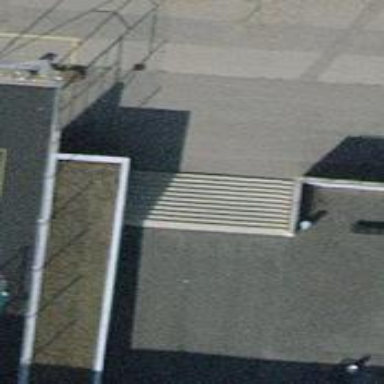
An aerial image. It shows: Road with steps.